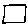
Label: square